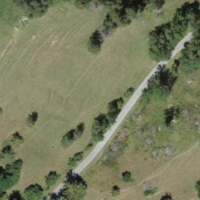
EUNIS habitat code: 52
Species observed at this site:
Cephalanthera longifolia